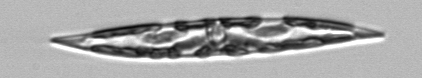
Label: Pleurosigma